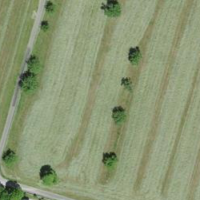
EUNIS habitat code: 25
Species observed at this site:
Phylloscopus collybita
Cyanistes caeruleus
Passer domesticus
Anthus trivialis